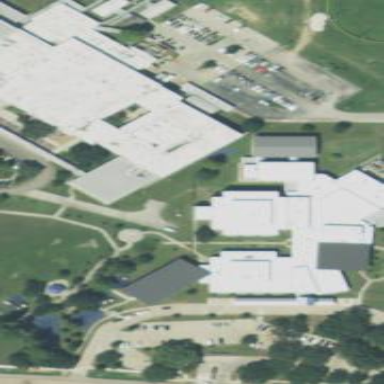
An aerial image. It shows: School.